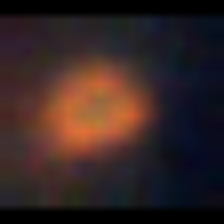
Taxon: NanoPlankton
Group: Other